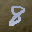
Label: 8